Question: i have a bar graph which calculates precession and recall for three different methods and represents them in three different colors, code i used is as follows
'''
x=[0.4,0.31,0.21]
y=[0.45,0.38,0.27]
bar(x,y,0.1)
h = bar(x,diag(y),0.1,'stacked');
xlabel('precession')
ylabel('recall')
'''

i want to add a legend that should show 'maroon color is for indiscernible relation', 'green is for discernible relation' and 'blue is for equivalence relation'
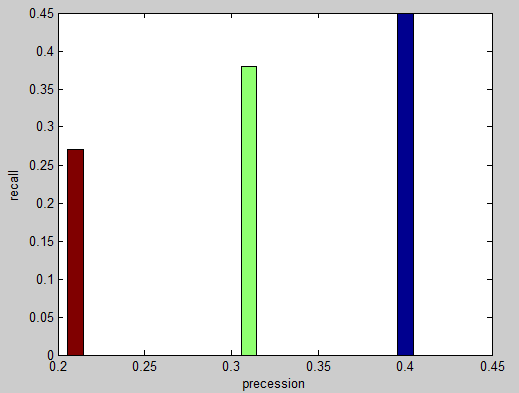
Answer: Try this:
'''
legend('indiscernible relation','cernible relation' ,'equivalence relation')
'''
Colors will be automatically inserted to the legend